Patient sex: M
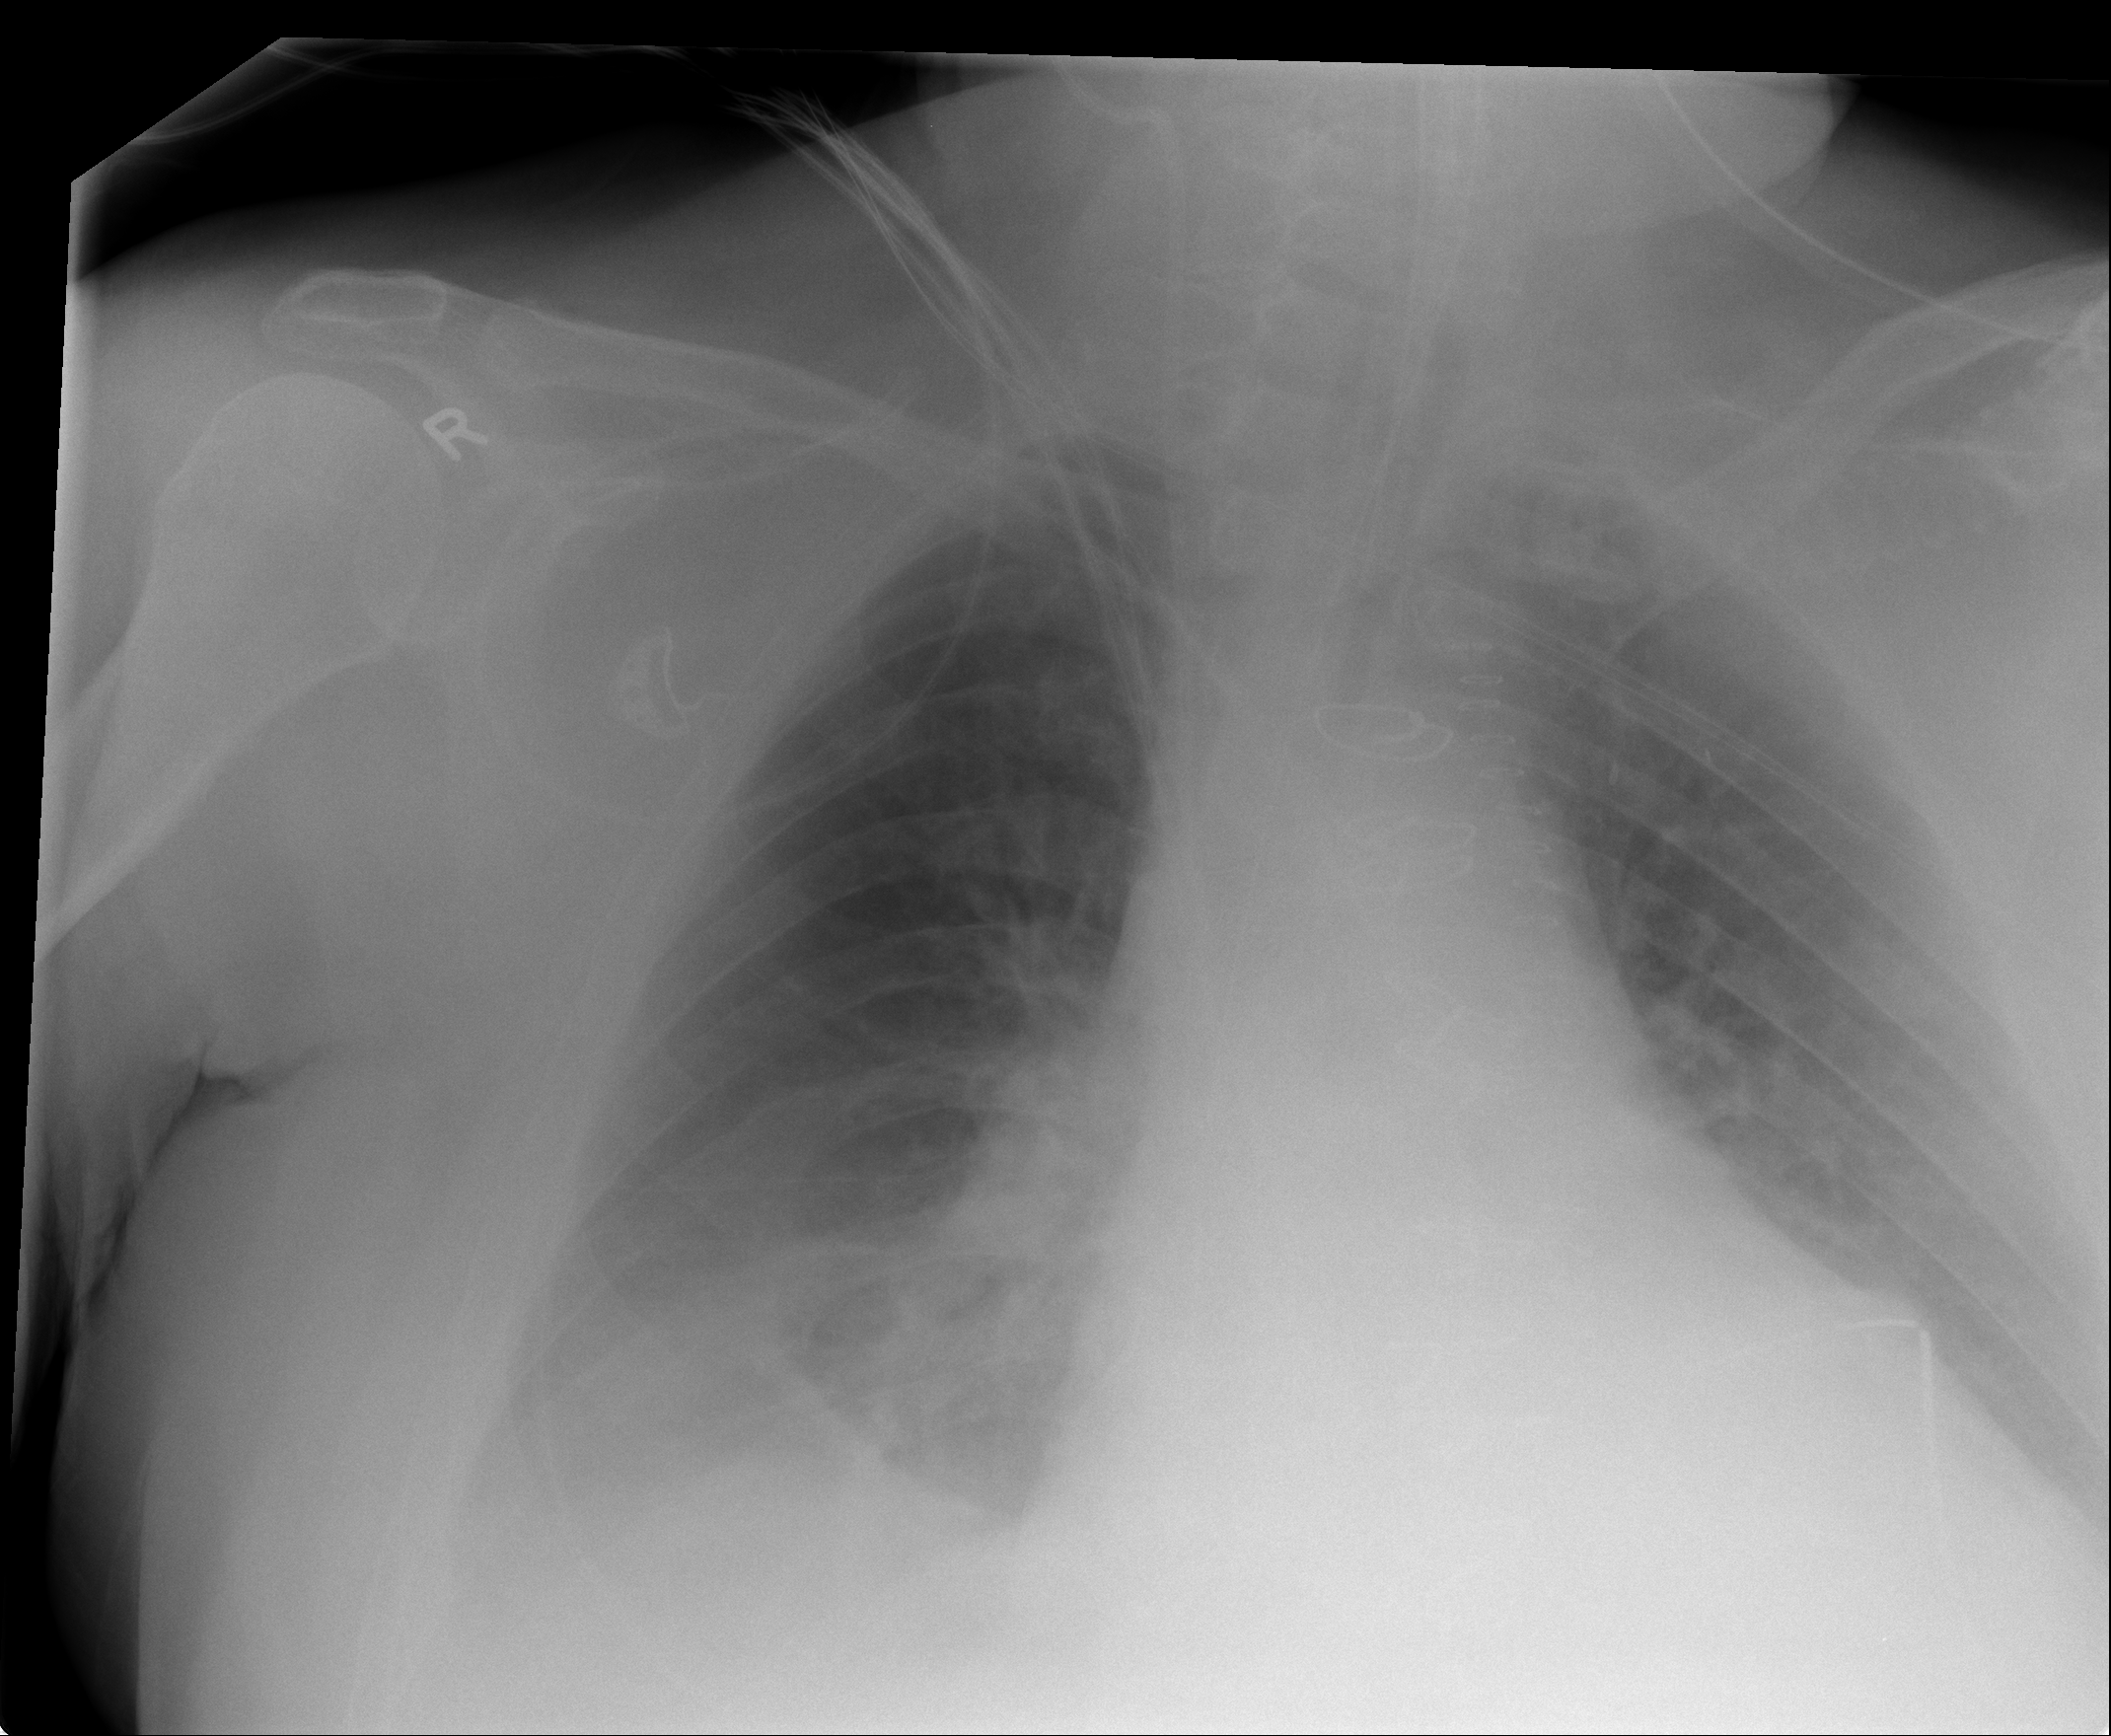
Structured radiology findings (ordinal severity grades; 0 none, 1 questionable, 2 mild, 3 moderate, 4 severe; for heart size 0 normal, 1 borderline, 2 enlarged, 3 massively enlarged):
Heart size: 1
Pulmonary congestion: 0
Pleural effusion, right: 2
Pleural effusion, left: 0
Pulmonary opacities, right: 0
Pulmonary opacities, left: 0
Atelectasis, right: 2
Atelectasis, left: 0